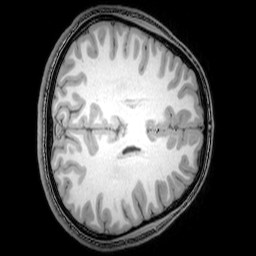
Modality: T1w
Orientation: axial
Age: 23
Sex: male
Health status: healthy
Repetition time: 0.081 s
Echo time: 0.037 s